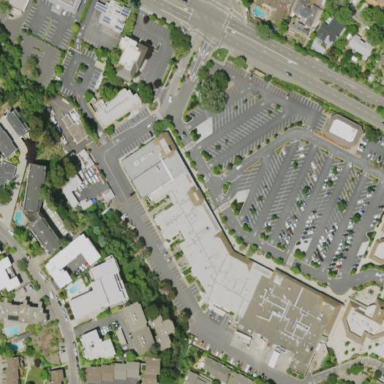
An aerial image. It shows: Retail building.